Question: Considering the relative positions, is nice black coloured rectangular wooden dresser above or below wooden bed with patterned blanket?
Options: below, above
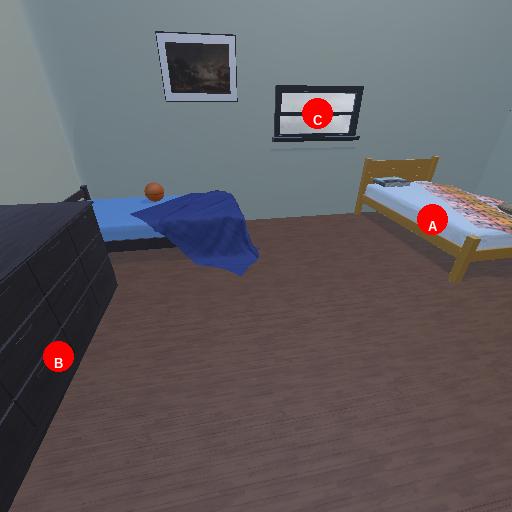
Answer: below